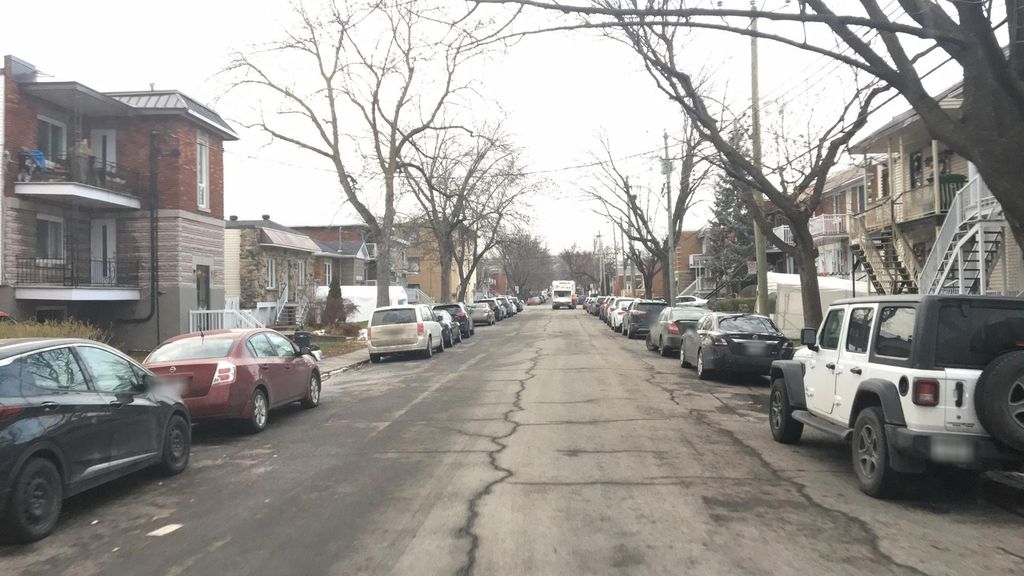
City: montreal